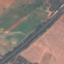
Label: Highway